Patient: sex F, age 78
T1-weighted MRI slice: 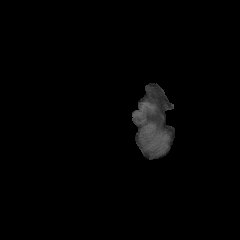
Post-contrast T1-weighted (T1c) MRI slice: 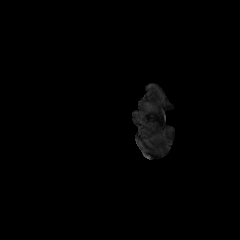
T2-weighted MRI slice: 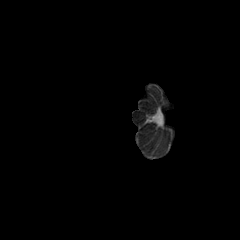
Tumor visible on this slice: no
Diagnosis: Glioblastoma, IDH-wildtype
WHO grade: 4